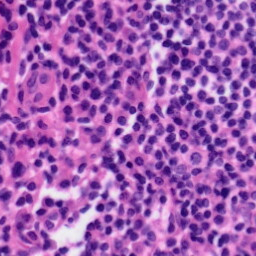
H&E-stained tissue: Tonsil